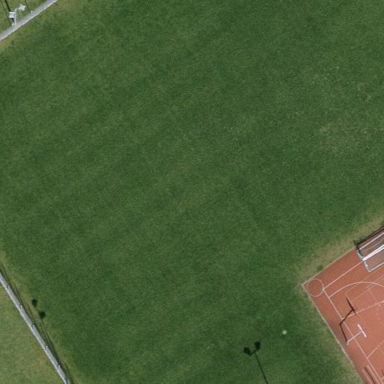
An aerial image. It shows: Pitch surrounded by fence.